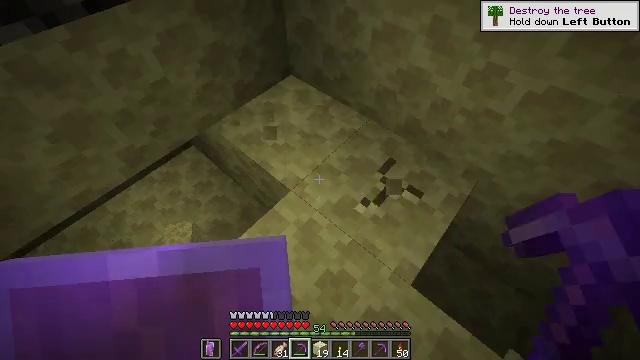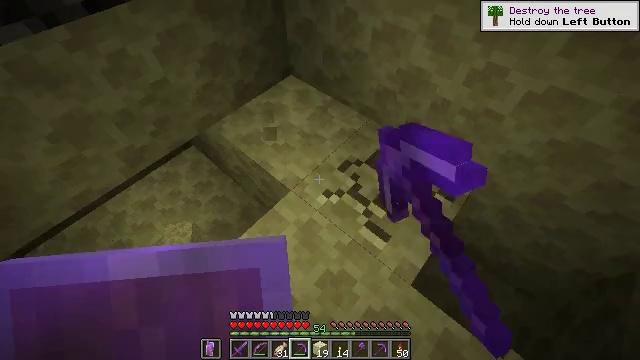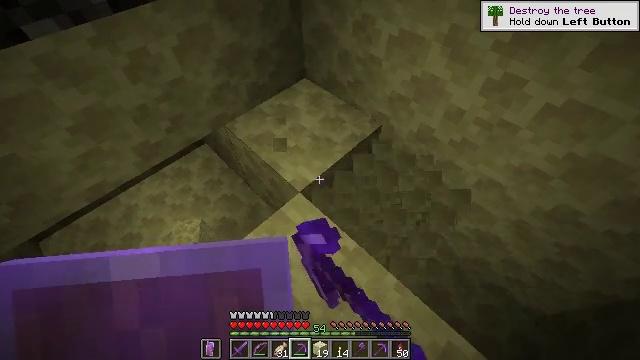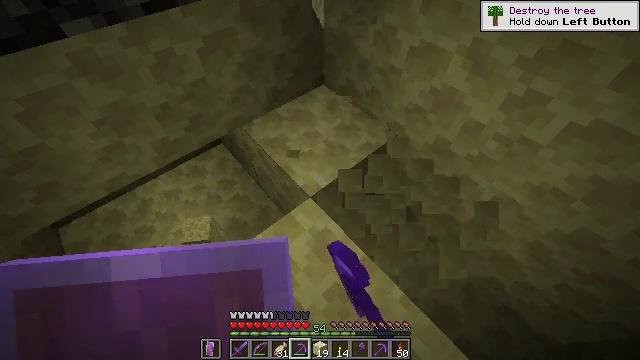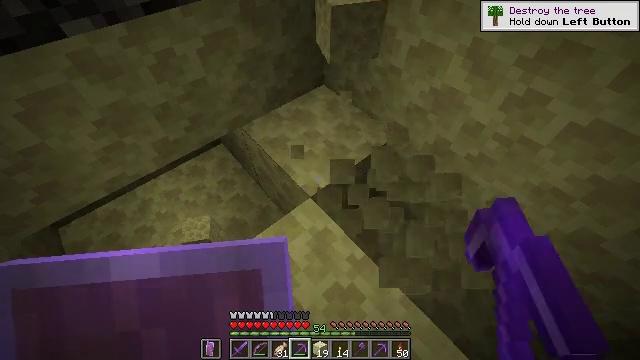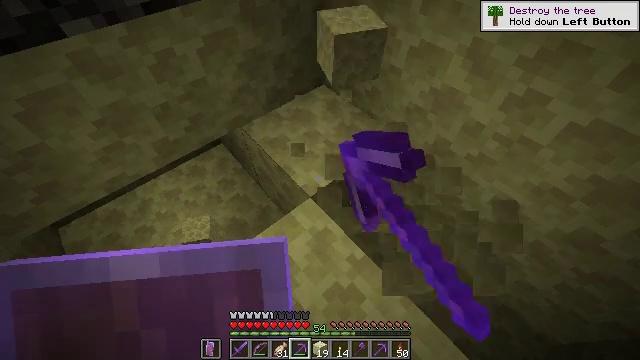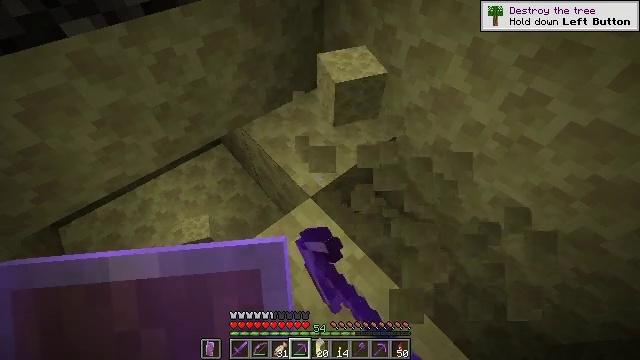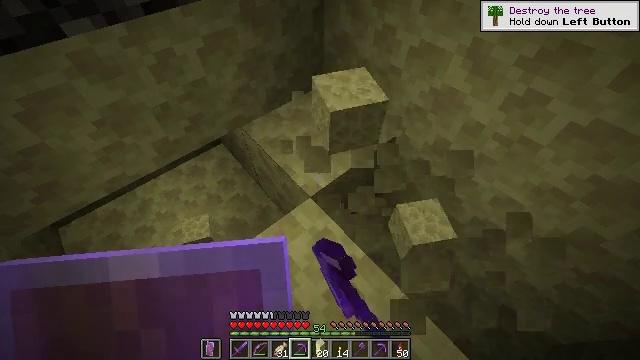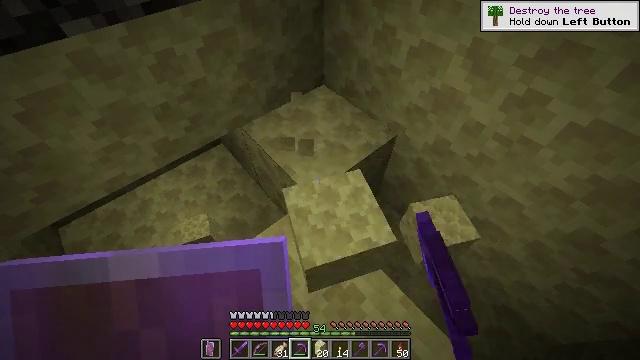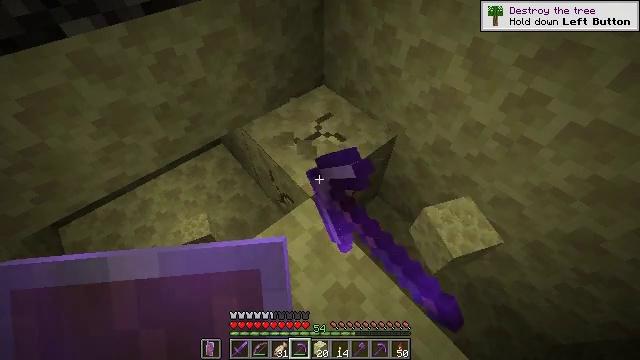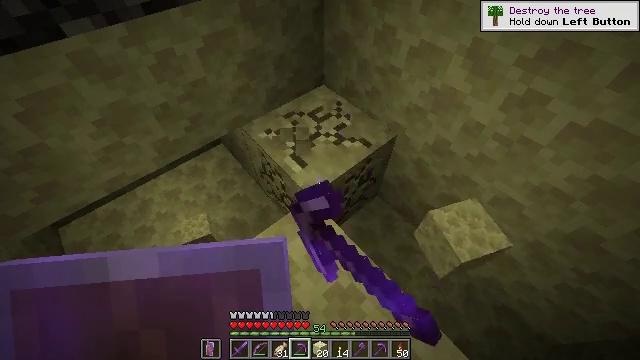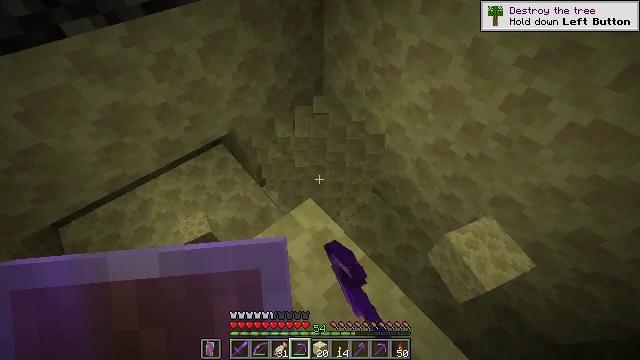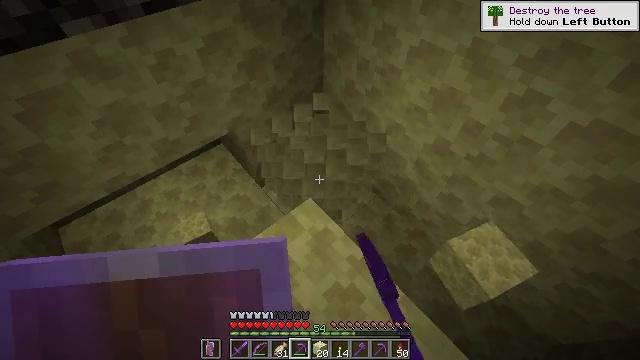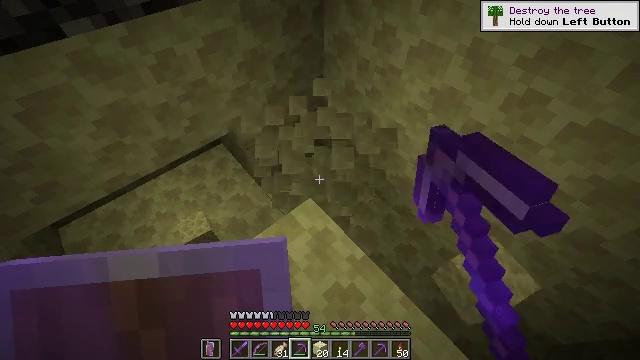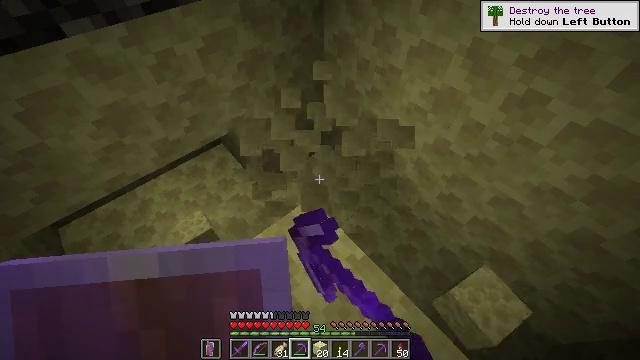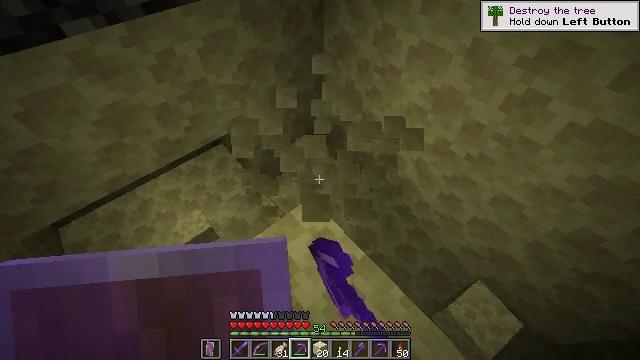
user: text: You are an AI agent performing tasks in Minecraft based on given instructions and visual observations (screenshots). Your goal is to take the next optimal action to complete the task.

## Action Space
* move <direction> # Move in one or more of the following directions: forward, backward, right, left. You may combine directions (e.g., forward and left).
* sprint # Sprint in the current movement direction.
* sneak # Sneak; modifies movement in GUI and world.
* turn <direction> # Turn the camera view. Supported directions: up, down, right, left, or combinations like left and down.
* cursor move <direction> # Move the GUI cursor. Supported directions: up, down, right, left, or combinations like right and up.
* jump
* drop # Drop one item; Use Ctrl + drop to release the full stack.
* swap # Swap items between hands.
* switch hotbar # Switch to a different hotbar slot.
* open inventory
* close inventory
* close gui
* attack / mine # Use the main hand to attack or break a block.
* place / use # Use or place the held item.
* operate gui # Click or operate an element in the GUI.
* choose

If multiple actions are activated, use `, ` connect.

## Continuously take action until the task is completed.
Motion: motion action
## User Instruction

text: Dig the end stone for building materials.
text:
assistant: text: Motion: attack / mine
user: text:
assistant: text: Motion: turn left, attack / mine
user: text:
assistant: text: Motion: turn left and up, attack / mine
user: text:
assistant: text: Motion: attack / mine
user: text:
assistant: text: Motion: attack / mine
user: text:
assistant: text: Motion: attack / mine
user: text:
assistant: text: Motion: attack / mine
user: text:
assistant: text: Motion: attack / mine
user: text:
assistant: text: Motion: attack / mine
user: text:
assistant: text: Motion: attack / mine
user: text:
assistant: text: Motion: attack / mine
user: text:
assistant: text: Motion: attack / mine
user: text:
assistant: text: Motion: attack / mine
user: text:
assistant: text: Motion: attack / mine
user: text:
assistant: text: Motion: attack / mine
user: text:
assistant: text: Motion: attack / mine
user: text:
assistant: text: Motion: attack / mine
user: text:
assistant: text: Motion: turn left and down, attack / mine
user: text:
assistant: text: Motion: turn left and down, attack / mine
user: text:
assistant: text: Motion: attack / mine
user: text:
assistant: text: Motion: turn up, attack / mine
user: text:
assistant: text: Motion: turn left and up, attack / mine
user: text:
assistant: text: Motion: turn left and up, attack / mine
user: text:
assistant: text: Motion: attack / mine
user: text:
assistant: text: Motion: attack / mine
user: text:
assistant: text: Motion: attack / mine
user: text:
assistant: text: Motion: attack / mine
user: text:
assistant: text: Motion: attack / mine
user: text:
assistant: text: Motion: attack / mine
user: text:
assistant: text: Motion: attack / mine